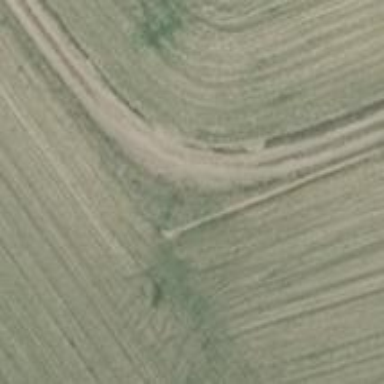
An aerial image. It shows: Gravel track with grade 3 tracktype.